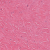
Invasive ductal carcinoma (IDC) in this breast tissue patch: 0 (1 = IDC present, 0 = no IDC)